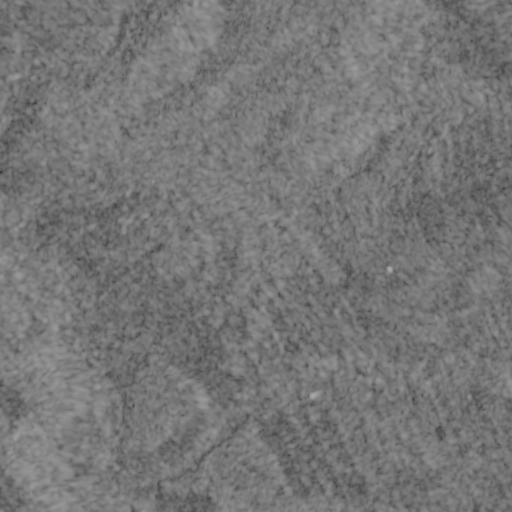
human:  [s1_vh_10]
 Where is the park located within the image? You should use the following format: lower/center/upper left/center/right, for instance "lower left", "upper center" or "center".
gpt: The park is located in the lower left of the image.
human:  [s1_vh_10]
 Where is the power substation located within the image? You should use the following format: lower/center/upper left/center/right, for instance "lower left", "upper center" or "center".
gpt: The power substation is located in the lower right of the image.
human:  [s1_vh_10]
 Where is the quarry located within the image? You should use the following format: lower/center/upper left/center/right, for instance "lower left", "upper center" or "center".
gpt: The quarry is located in the upper center of the image.
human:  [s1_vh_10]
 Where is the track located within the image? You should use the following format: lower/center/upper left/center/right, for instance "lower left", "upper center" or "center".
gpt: There is no track in the image.

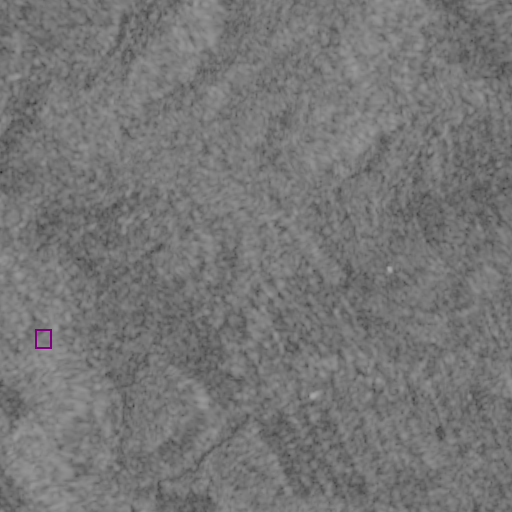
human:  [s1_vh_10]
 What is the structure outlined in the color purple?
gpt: The structure outlined in purple is a park.
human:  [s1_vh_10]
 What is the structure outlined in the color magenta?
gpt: There is no magenta outline.